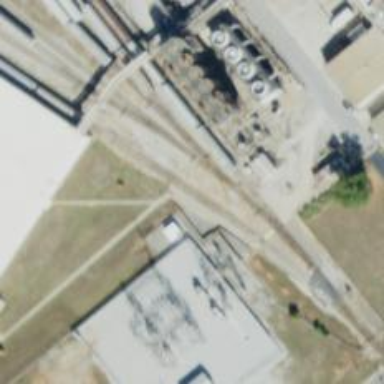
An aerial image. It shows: Rail spur service.